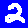
Digit: 2